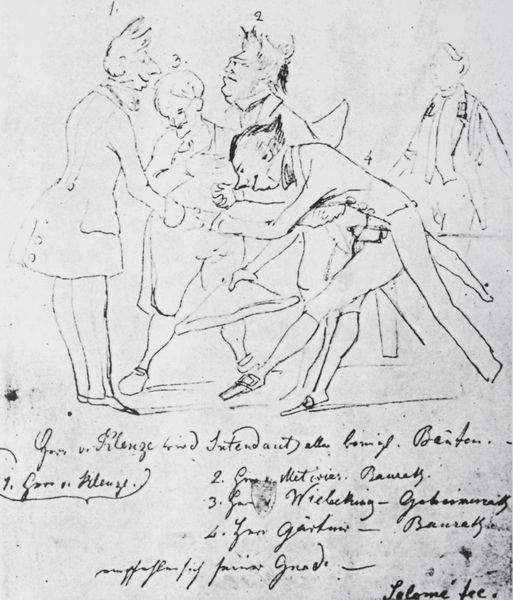
Titel: Klenze wird Hofbauintendant (1 Klenze, 2 Metivier, 3 Wiebeking, 4 Gärtner)
Künstler: Salomon
Schlagwörter: hand, kopf, mann, frauen, menschen, bewegung, damen, frau, frisur, frisuren, haar, hut, männer, nase, schwarz, skizze, szene, weiss, zeichnung, dame, tiere, gesellschaft, herren, rock, tanz, anzug, hose, mütze, diener, knoten, salome, bild, haare, mantel, esel, beine, dutt, schrift, man, schuhe, schule, grafik, graphik, linien, hof, figuren, frack, karikatur, umriss, lachen, spiel, schnalle, geheimnis, kontur, schwarzweiss, karrikatur, kritik, streit, text, brille, beschriftung, hallo, schuh, entwurf, namen, grimasse, springen, begrüssung, bückling, knicks, verbeugung, nummerierung, nummern, gruß, knick, handkuss, nummer, handschrift, beschreibung, reihenfolge, klenze, spass, begrüssen, notiz, umrisszeichnung, schift, black, men, woman, lines, intendant, bow, kniks, lästern, schleimer, drawing, hat, hnad, suit, wird, shoes, nose, mouth, bcuckel, höflich, draft, writing, number, hait